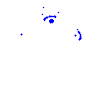
Particle: pion